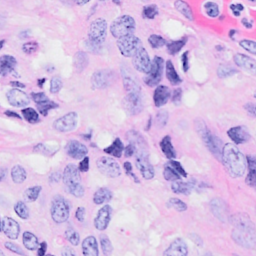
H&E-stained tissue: Breast